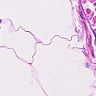
Metastatic tissue present: no